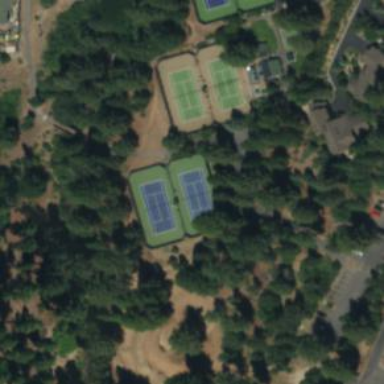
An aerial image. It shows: Tennis court in leisure pitch.